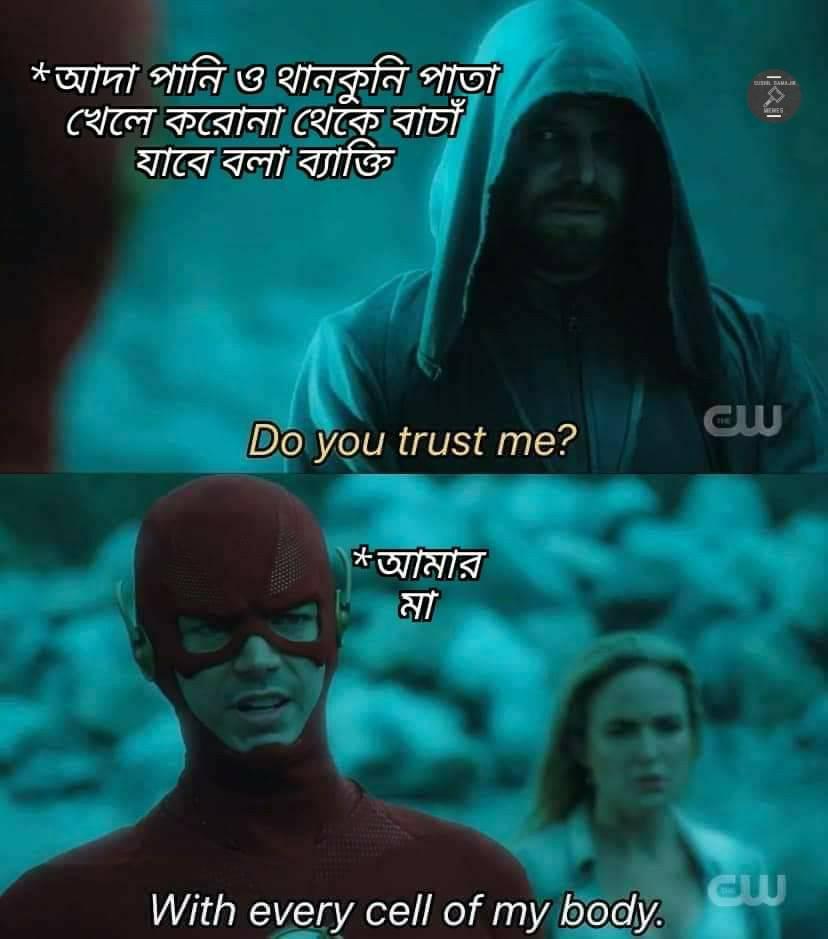
Caption: *আদা পানি ও থানকুনি পাতা খেলে করোনা থেকে বাচা যাবে বলা ব্যক্তি     *আমার মা     With every cell of my body.
Label: non-hate